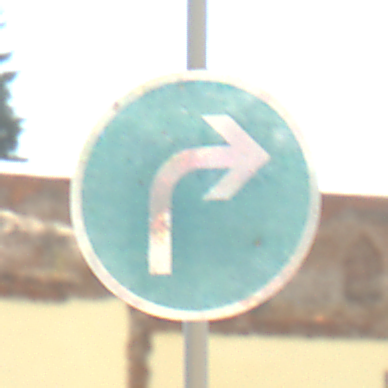
Verkehrszeichen: VorgeschriebeneFahrtrichtungRechts
Umgebung: Outdoor, Suburban
Tageszeit: Midday
Wetter: PartlyCloudy
Licht: Natural
Jahreszeit: NotSpecified
Kontrast: HighContrast